Question:
What happened here, I install Visual Studio Express for Windows Phone.
When I was happy and about to debugging my First hello-world win-phone app. It gives me this in return.
It looks like that there is something wrong with graphics processing unit configuration.But I am absolute newbie in this area and never used Visual Studio before, guys help me out here.
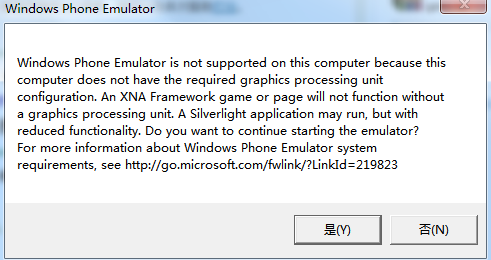
Answer: Can you confirm that the computer you have installed the SDK on meets the following requirements?
Windows 7 32-bit, Windows 7 64-bit, Windows Vista SP2 32-bit, Windows Vista 64-bit.
Note:
Windows XP, Windows Server, Virtual PC, and Hyper-V are not supported.
3 GB RAM on the computer and 1.5 GB free RAM.
DirectX 10 or DirectX 11 graphics card with WDDM 1.1 or later driver, and DDI 10 or later. For additional information, see Optimizing Performance for Windows Phone Emulator. For information about determining the current configuration, see DirectX Configuration in this topic.
The maximum size of the .xap package is 225 MB for Silverlight applications and XNA Framework applications.
The emulator simulates a flash drive of 2 GB. Because a Windows Phone OS 7.0 device has a larger flash drive, you cannot install as many applications on the emulator as you can install on a device.
GPU emulation is a requirement for Silverlight applications. Silverlight applications may run without GPU emulation on Windows Phone Emulator, but this scenario is not supported.
DirectX 10 or DirectX 11 graphics card with WDDM 1.1 or later driver, and device driver interface (DDI) 10 or later. XNA Framework applications will not run without GPU emulation. For information about determining the current configuration, see DirectX Configuration in this topic.
VC-1, H.264 and AAC encoding. Not supported without GPU emulation. See GPU emulation requirements in this table.
Not supported in the Windows Phone SDK.
Requires a processor that supports hardware-assisted virtualization. For additional information, see Optimizing Performance for Windows Phone Emulator.
You can use the host computer keyboard as a hardware keyboard. For detailed information, see Keyboard Mapping for Windows Phone Emulator.
Data in isolated storage persists while the emulator is running, but is lost once the emulator closes.
For detailed information, see Launcher and Chooser Support in Windows Phone Emulator.
Requires a host computer that supports multi-touch input. Simulation of multi-touch by using the mouse is not supported in the current version of the Windows Phone SDK.
Accelerometer and GPS can be simulated using the emulator. For more information, see How to: Test Applications that Use the Accelerometer and How to: Test Applications that Use Location Data.
Not currently supported.
Taken from <URL>